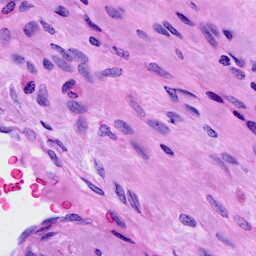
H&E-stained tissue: Cervix